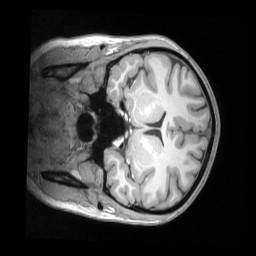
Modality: T1w
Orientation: coronal
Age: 21
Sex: female
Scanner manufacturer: siemens
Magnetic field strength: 3 T
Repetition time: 2.53 s
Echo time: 0.00164 s